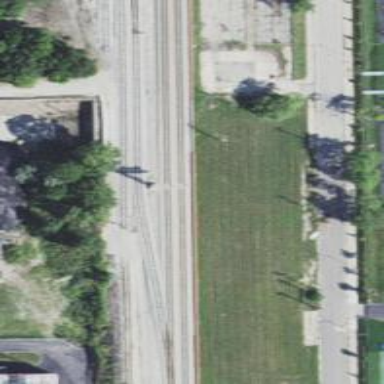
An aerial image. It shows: Railway siding for service.